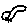
Label: bird